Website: apple
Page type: customer-info-address
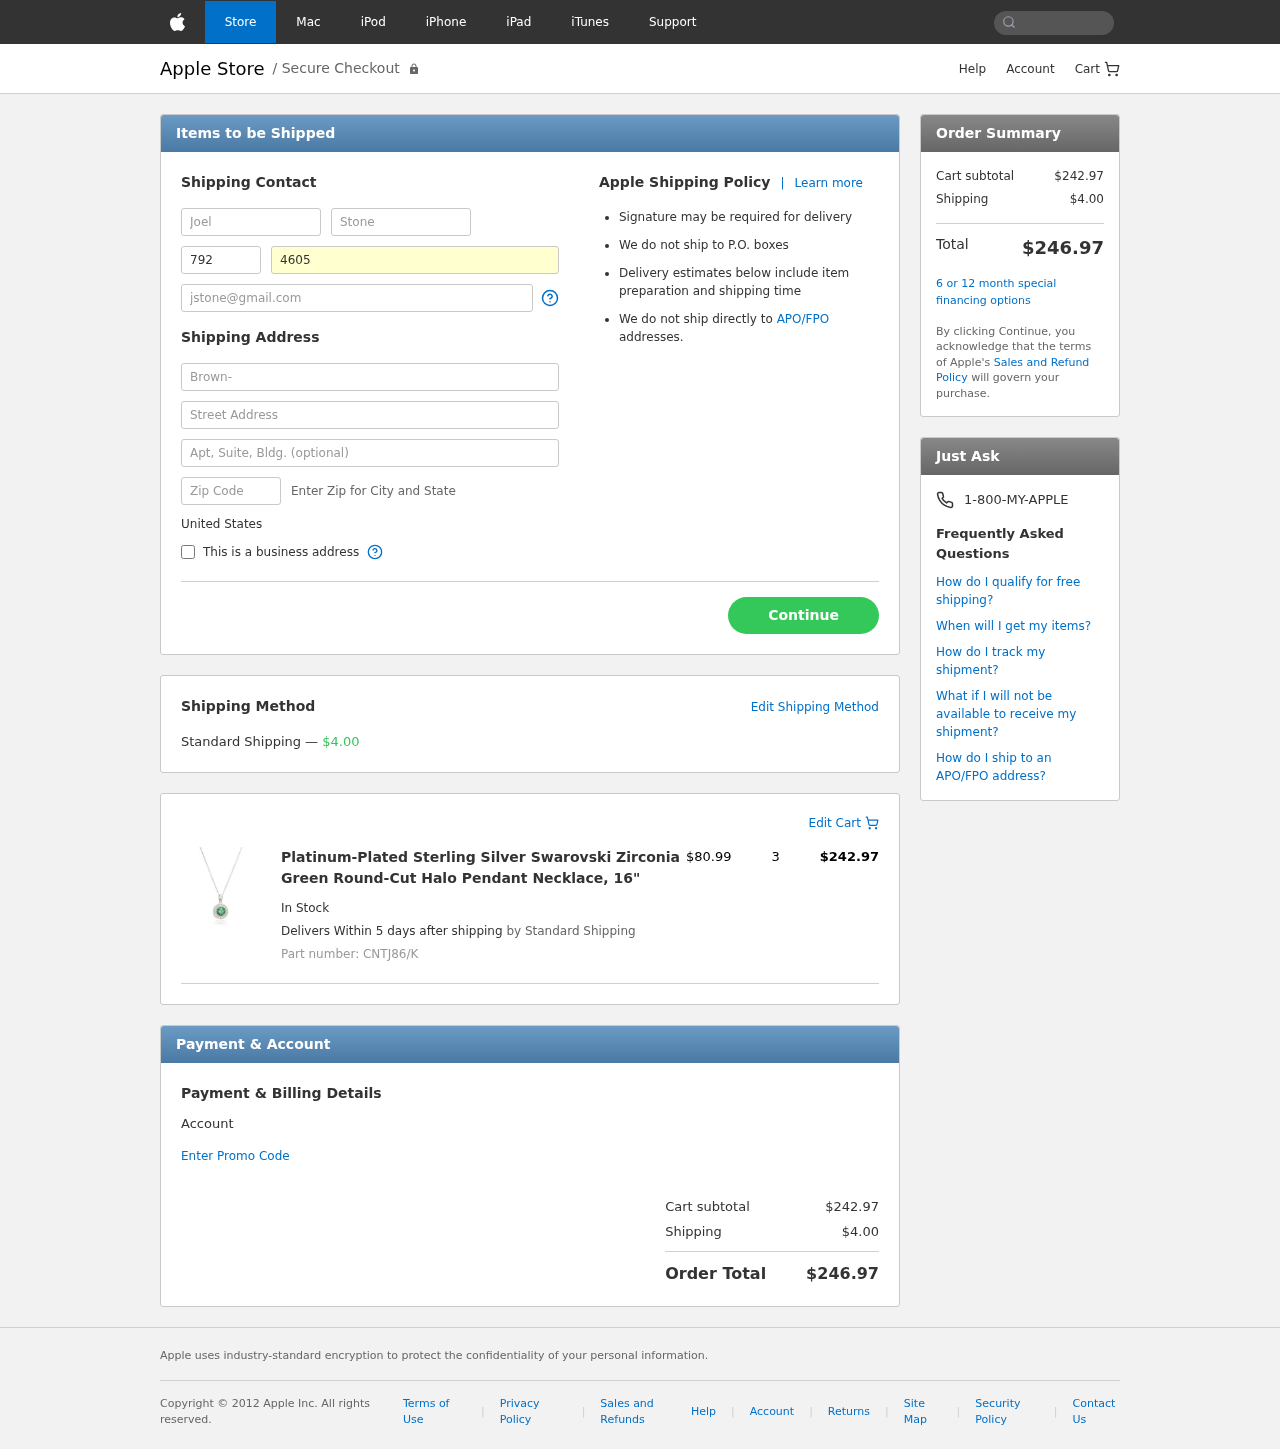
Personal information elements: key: PII_COUNTRY
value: United States
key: PII_FIRSTNAME
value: Joel
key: PII_LASTNAME
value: Stone
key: PII_PHONE_AREA
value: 792
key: PII_PHONE_LINE
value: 4605
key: PII_EMAIL
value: jstone@gmail.com
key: PII_COMPANY
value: Brown-Henderson
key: PII_STREET
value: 62017 Emily Creek Apt. 423
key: PII_STREET2
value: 582 Brown Squares Suite 914
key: PII_POSTCODE
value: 30515
Product elements: key: PRODUCT1_NAME
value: Platinum-Plated Sterling Silver Swarovski Zirconia Green Round-Cut Halo Pendant Necklace, 16"
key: PRODUCT1_PRICE
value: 80.99
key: PRODUCT1_QUANTITY
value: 3
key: PRODUCT1_SKU
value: CNTJ86/K
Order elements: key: ORDER_SHIPPING_COST
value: $4.00
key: ORDER_ITEM_TOTAL
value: $242.97
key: ORDER_SUBTOTAL
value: $242.97
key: ORDER_TOTAL
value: $246.97